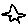
Label: star